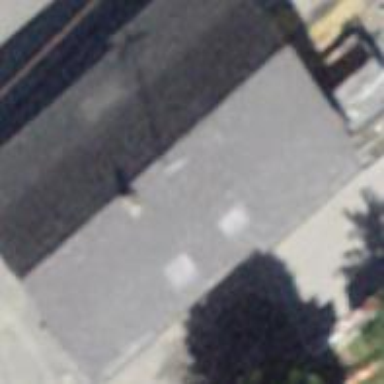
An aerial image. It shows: Train station building.